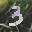
Label: 3